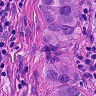
Metastatic tissue present: yes